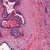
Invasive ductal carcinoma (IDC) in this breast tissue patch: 1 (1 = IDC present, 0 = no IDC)